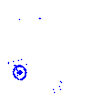
Particle: kaon